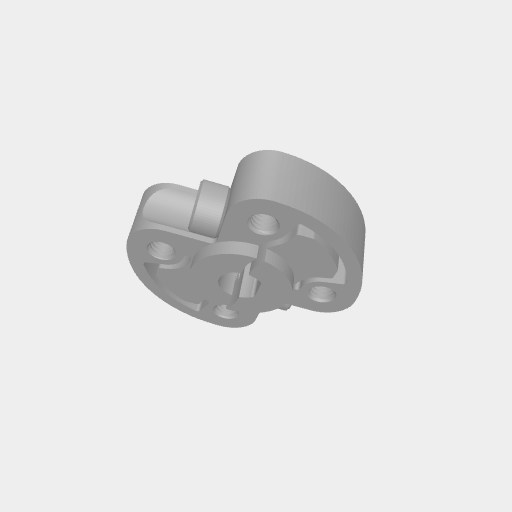
Part: SonicHub6DID